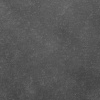
Atmospheric dust classification: dusty